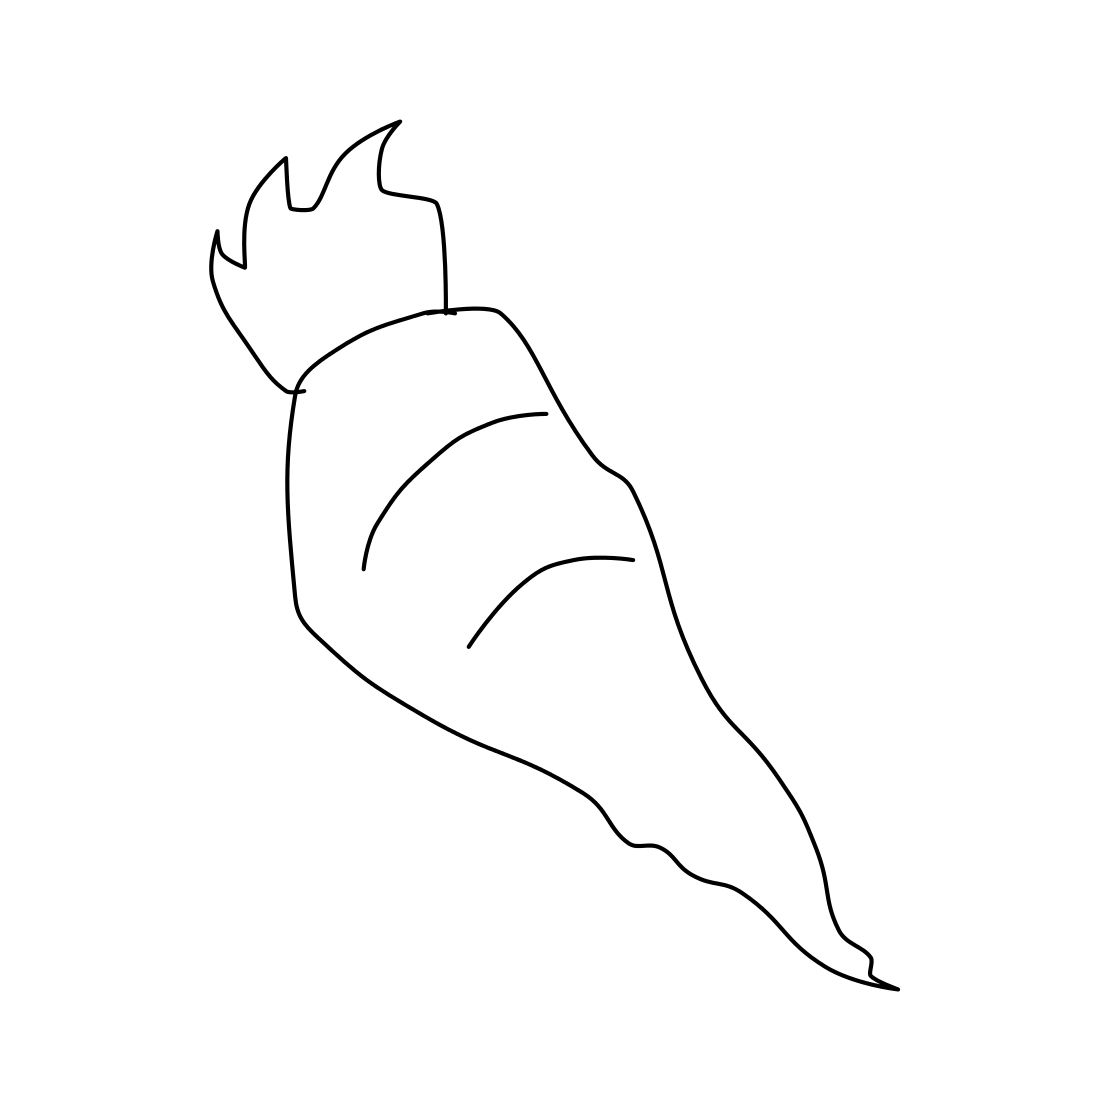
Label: carrot